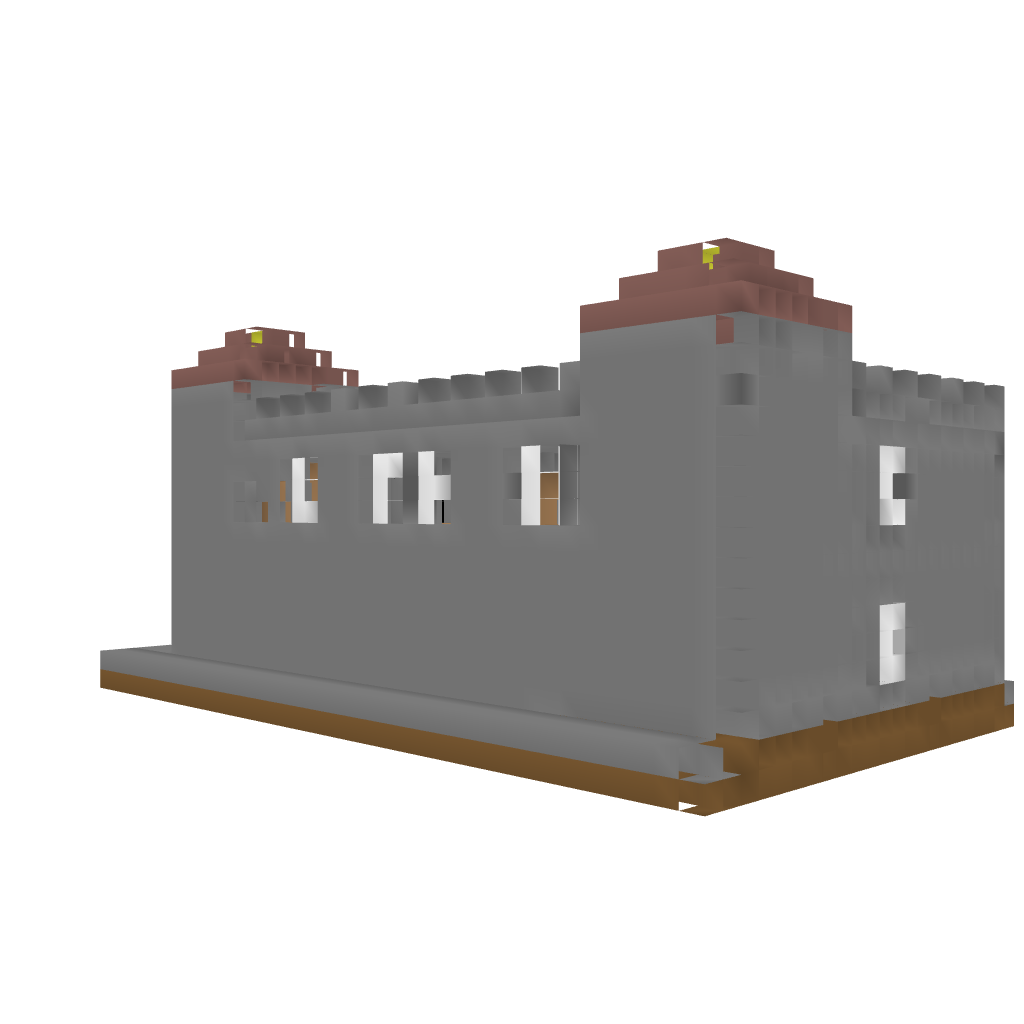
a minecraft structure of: Deluxe castle bad low quality